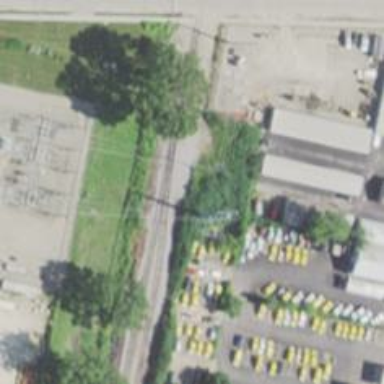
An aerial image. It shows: Railway yard used for servicing trains.